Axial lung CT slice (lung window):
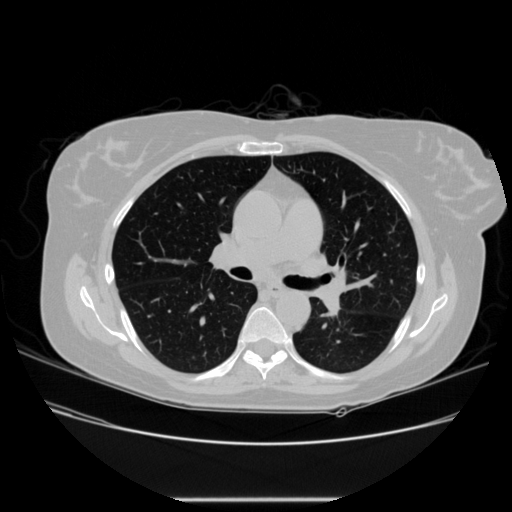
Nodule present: no